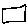
Label: square